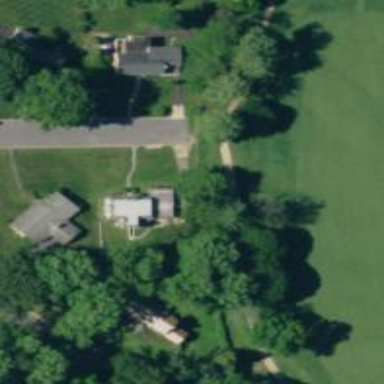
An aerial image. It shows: Path for golf carts.